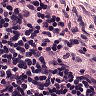
Metastatic tissue present: no